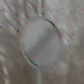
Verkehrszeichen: EndeSaemtlicherBegrenzungen
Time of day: MorningAfternoon
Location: Outdoor (Nature)
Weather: PartlyCloudy
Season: Winter
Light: Natural